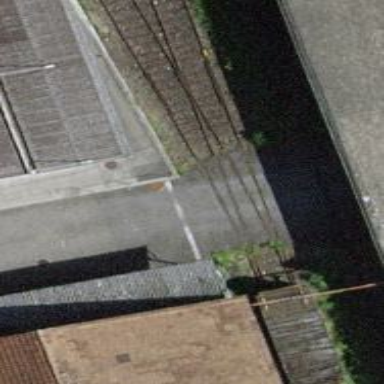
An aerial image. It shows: Railway level crossing.